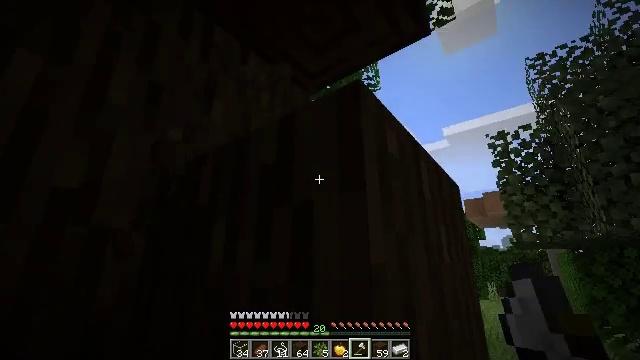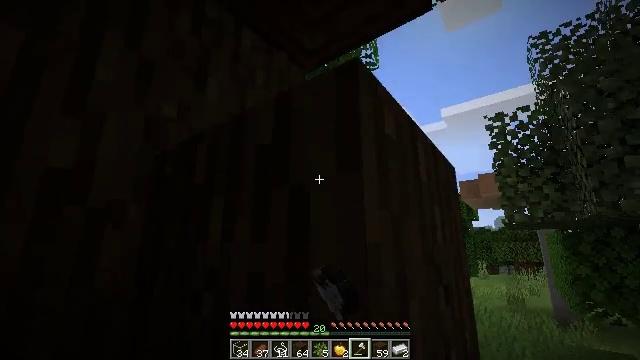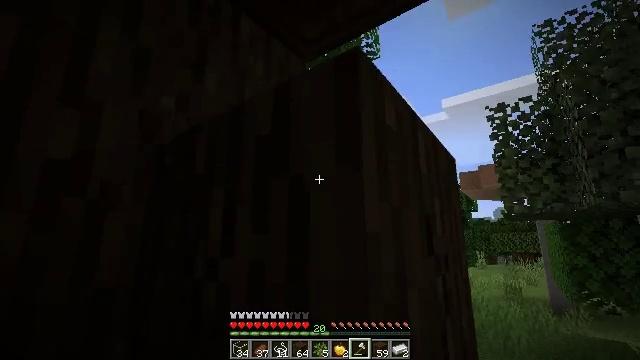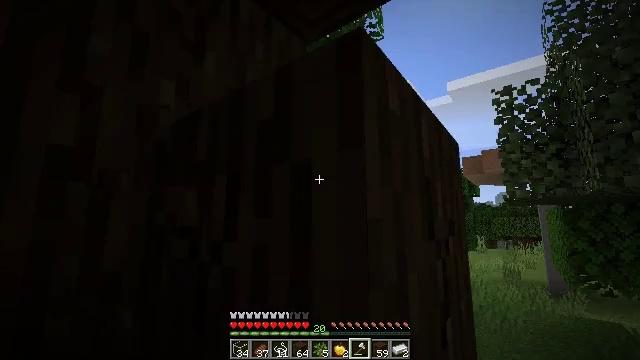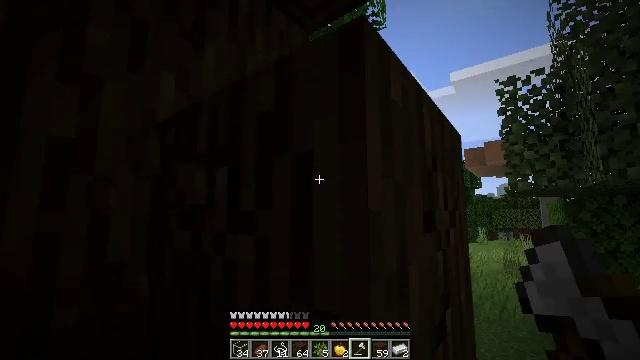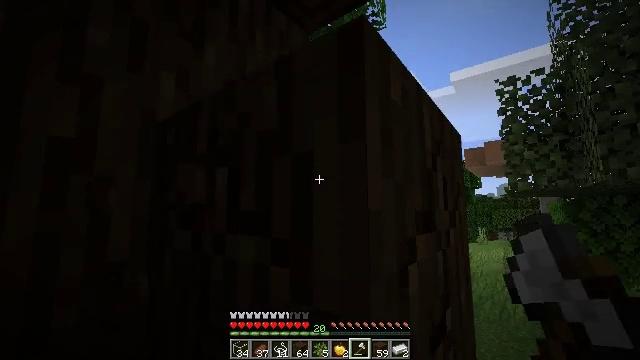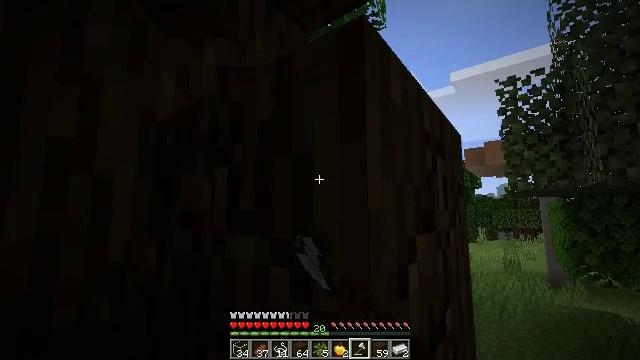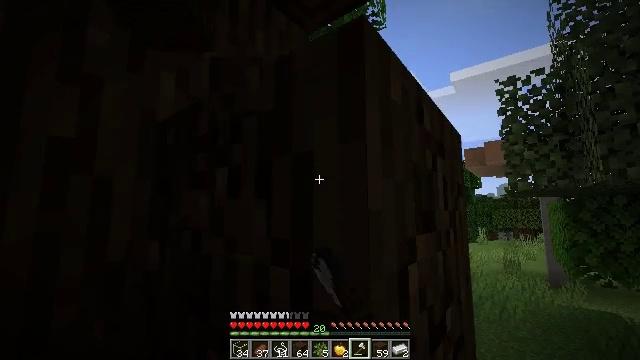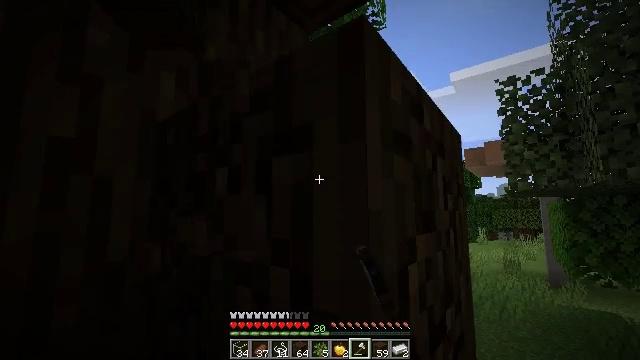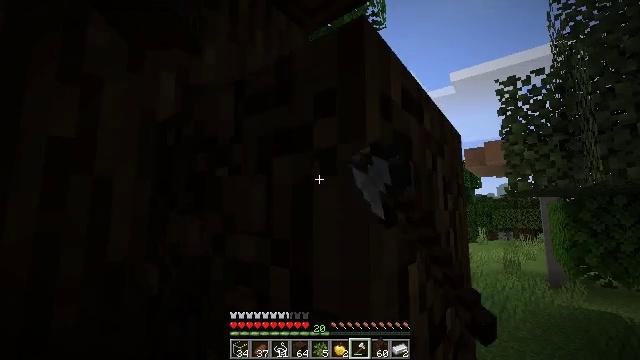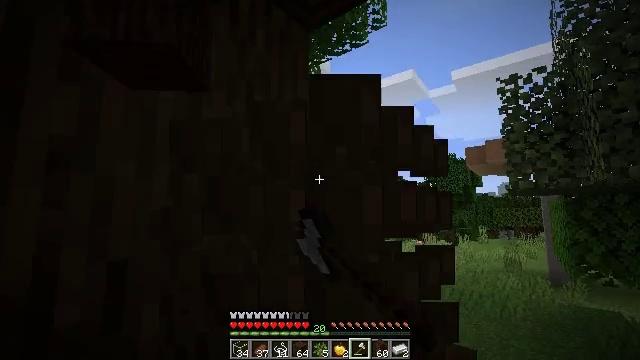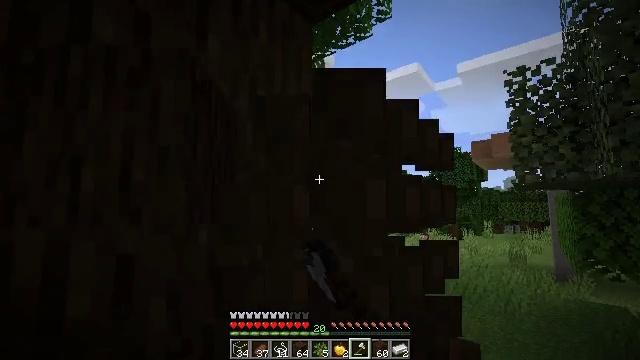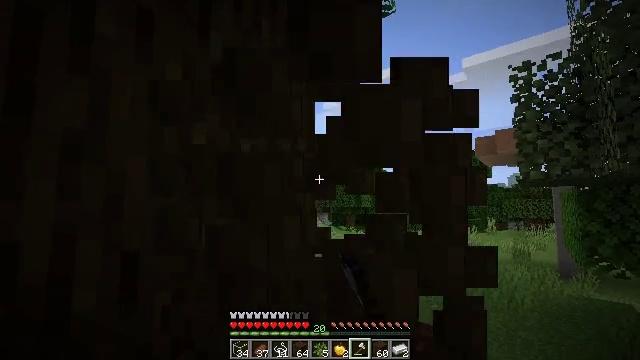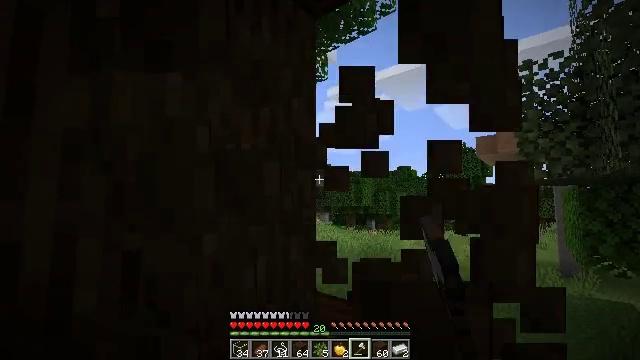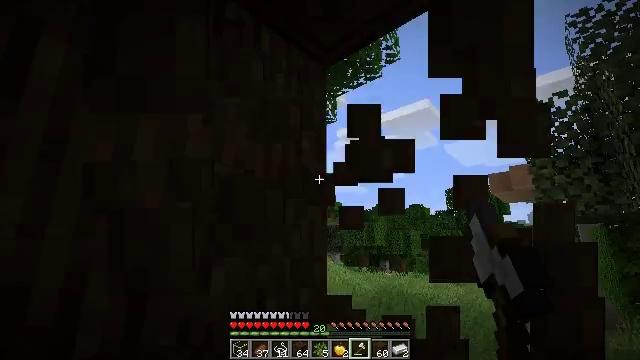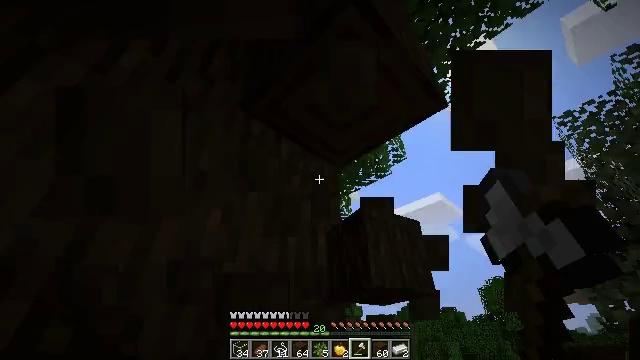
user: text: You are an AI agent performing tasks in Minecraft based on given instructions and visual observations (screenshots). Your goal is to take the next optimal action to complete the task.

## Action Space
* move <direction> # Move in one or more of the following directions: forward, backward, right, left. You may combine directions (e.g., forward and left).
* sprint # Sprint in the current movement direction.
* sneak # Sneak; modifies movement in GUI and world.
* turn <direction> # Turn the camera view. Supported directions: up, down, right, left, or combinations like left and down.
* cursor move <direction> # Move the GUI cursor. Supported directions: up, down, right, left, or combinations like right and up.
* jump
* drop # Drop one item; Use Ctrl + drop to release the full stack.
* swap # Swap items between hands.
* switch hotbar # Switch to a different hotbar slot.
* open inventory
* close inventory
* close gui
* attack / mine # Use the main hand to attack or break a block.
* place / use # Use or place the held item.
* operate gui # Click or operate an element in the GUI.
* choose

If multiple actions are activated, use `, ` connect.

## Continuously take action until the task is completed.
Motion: motion action
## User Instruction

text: Collect dark oak log for building.
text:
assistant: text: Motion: turn down, attack / mine
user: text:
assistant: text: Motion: turn down, attack / mine
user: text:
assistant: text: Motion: turn down, attack / mine
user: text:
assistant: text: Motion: turn down, attack / mine
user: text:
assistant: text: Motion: attack / mine
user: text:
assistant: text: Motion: attack / mine
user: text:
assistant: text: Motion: attack / mine
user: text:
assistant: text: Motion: attack / mine
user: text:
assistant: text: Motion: attack / mine
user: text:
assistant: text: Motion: attack / mine
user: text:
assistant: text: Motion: turn down, attack / mine
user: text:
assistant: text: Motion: attack / mine
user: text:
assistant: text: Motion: attack / mine
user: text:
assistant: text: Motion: turn left and up, attack / mine
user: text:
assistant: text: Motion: turn left and up, attack / mine
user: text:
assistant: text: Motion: turn left and up, attack / mine
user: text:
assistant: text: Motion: turn up, attack / mine
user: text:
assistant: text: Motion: attack / mine
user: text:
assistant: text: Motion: attack / mine
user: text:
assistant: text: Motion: attack / mine
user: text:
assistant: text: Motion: attack / mine
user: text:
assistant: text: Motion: attack / mine
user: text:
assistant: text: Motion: attack / mine
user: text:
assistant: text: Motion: attack / mine
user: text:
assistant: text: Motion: attack / mine
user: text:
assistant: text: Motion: attack / mine
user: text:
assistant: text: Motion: attack / mine
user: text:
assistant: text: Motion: turn up, attack / mine
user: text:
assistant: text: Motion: turn up, attack / mine
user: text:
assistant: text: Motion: turn up, attack / mine